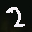
Label: 2